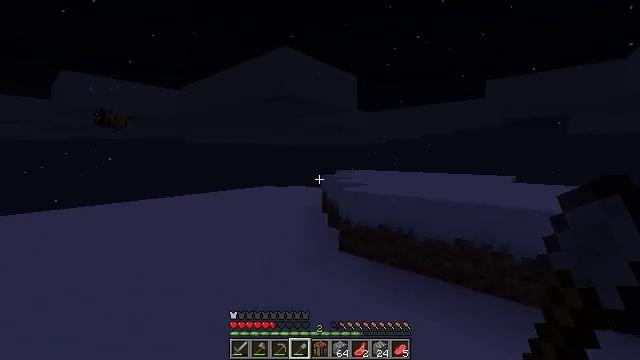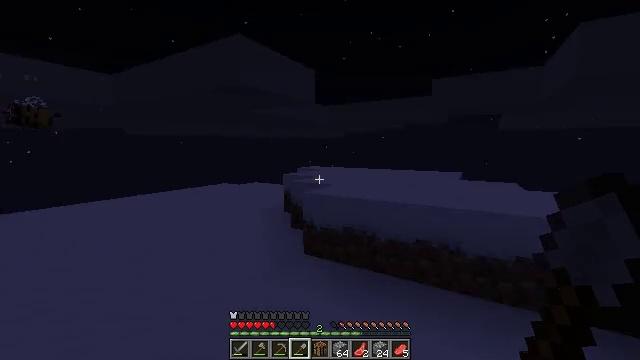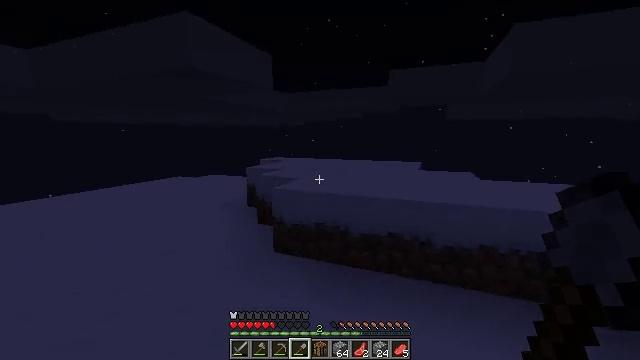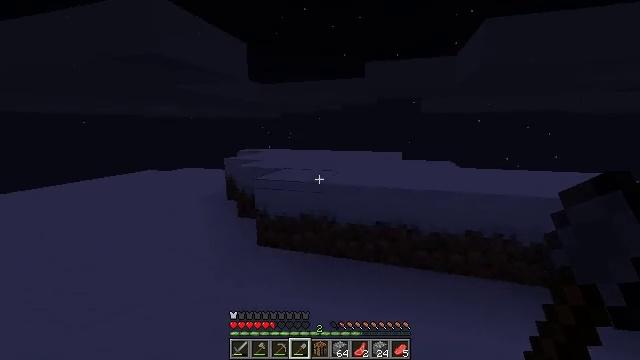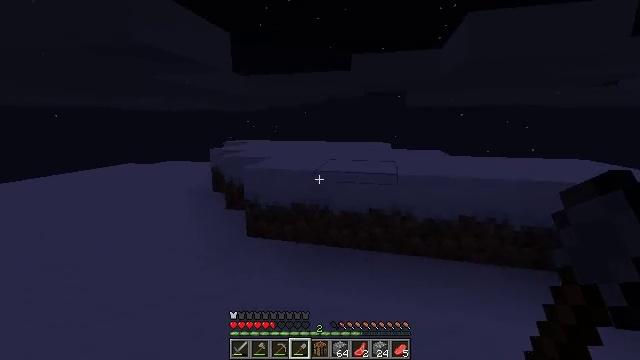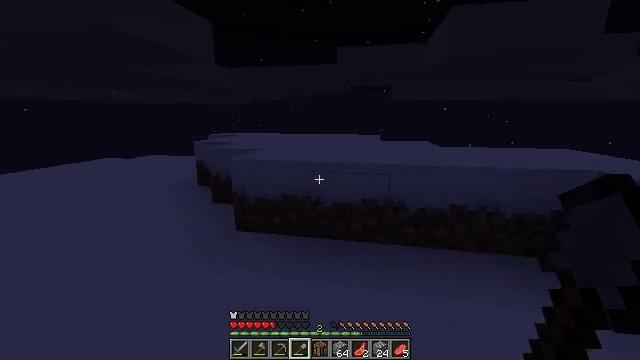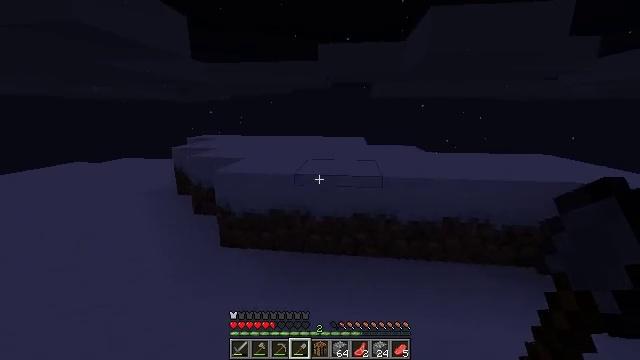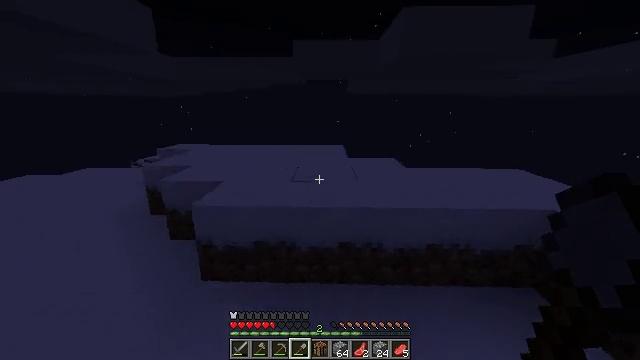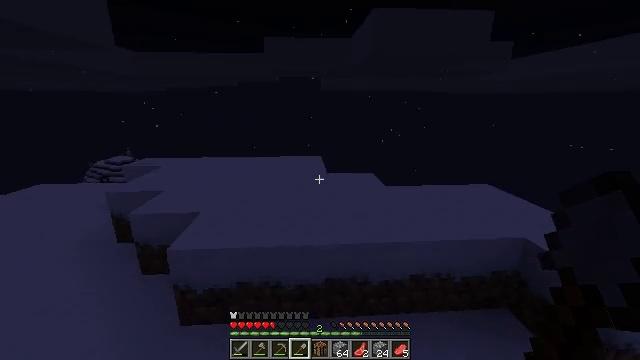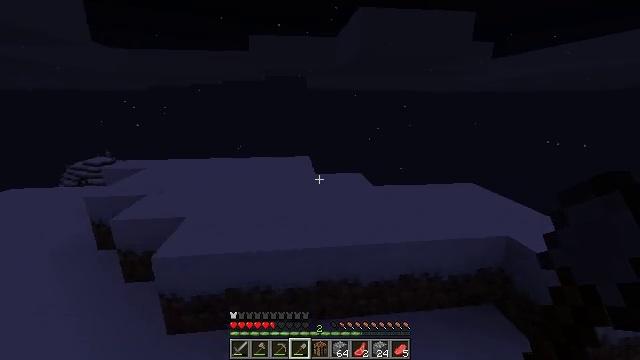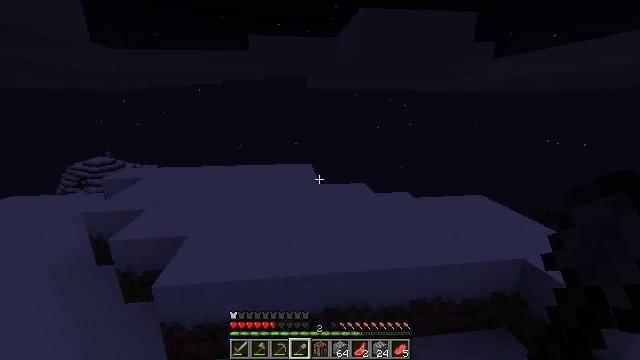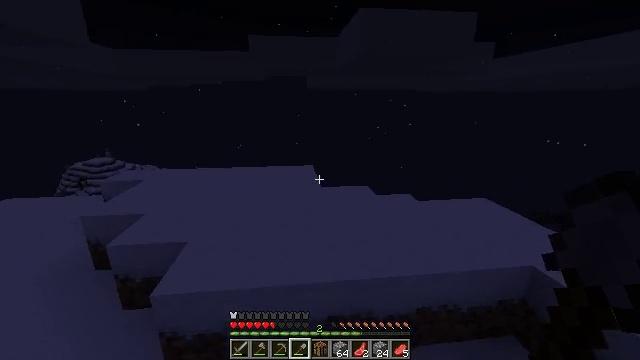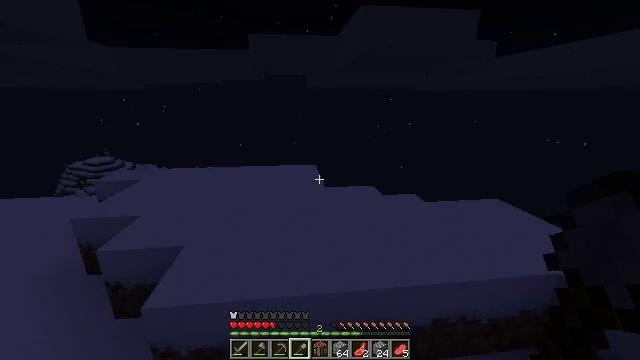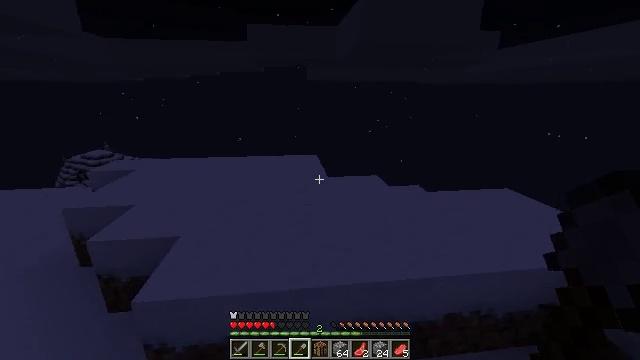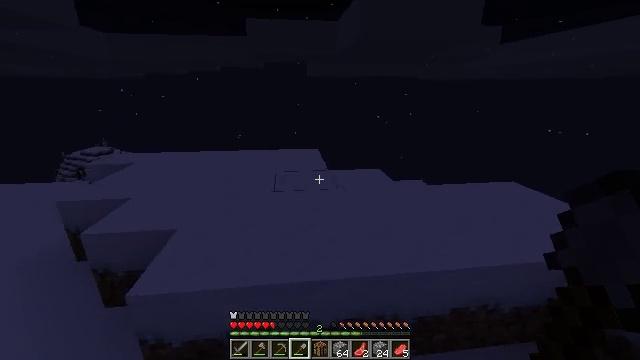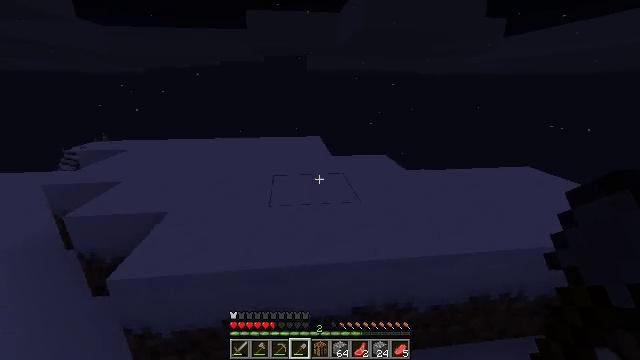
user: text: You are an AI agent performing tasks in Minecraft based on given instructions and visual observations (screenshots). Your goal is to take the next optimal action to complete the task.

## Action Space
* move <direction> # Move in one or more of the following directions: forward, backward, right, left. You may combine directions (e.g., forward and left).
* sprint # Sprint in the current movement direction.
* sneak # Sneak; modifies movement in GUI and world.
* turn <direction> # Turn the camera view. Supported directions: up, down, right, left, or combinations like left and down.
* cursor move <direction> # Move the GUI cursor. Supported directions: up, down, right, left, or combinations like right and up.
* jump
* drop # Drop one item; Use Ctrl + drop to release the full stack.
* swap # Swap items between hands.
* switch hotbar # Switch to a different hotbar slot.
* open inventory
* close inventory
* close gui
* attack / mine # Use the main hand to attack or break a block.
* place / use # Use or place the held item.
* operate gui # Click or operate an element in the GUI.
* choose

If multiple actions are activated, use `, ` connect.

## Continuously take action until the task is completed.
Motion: motion action
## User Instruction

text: Dig up the snow layers.
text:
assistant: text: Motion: move forward, turn right and down
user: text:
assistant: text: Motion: move forward, turn right and down
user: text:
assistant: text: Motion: move forward, turn right and down
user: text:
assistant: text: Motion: move forward, turn right and down
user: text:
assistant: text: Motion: move forward, turn right and down
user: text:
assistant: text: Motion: move forward, turn right, jump
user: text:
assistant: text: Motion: move forward, turn right and down, jump
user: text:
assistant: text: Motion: move forward, turn right, jump
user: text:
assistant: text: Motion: move forward, turn right, jump
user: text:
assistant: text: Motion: move forward
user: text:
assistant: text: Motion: move forward
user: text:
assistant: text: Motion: move forward
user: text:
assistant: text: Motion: move forward, turn down
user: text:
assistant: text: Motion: move forward
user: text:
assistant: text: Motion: move forward
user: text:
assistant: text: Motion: move forward
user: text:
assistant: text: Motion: move forward, turn down, jump
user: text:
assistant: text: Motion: move forward, turn down, jump
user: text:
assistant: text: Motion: move forward, jump
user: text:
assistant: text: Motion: move forward, turn left and down, jump
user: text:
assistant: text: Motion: move forward, turn left and down
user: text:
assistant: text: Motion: move forward, turn left and down
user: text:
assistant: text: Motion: move forward, turn left and down
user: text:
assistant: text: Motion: move forward, turn left and down
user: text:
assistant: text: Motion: move forward
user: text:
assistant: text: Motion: move forward
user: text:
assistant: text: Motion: move forward
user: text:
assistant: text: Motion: move forward, attack / mine
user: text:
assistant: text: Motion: move forward, attack / mine
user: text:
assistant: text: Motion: move forward, attack / mine